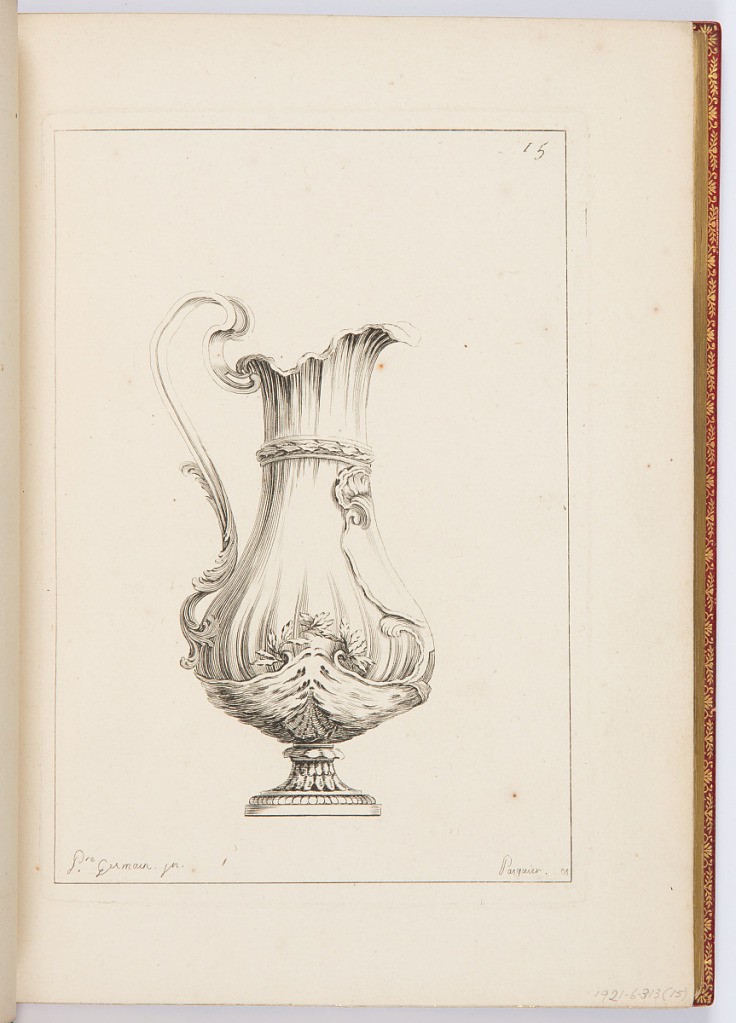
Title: Buirre pour les Évèque
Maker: Pierre Germain, French, 1703 - 1783
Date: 1748
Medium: Etching on laid paper
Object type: Print
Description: Design for a ewer decorated with ornament motifs including scalloping, bound leaf, rinceaux, branches, and gadrooning. The plate is signed and numbered.